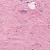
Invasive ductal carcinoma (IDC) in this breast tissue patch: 0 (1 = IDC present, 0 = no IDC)